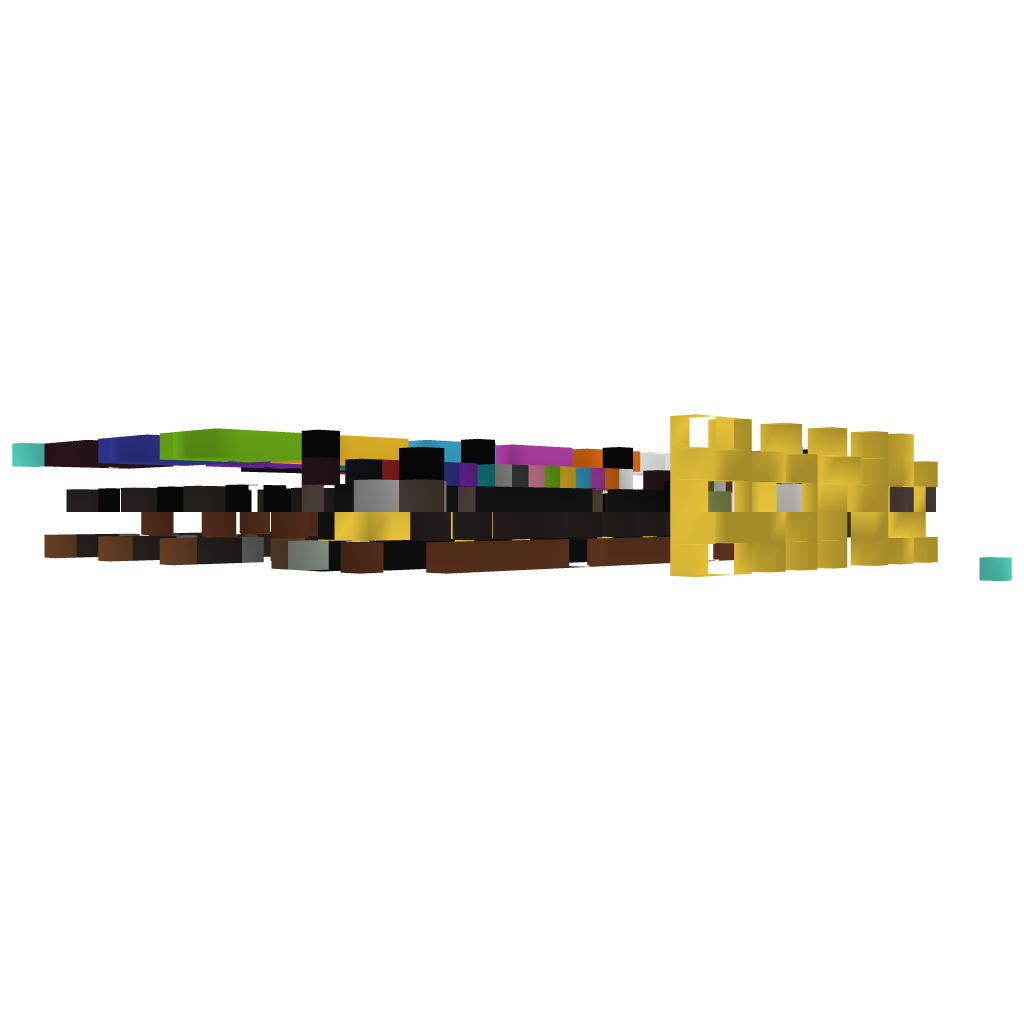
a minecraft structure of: Bank Stackable